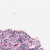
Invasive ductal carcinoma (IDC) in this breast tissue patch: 0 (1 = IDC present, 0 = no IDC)